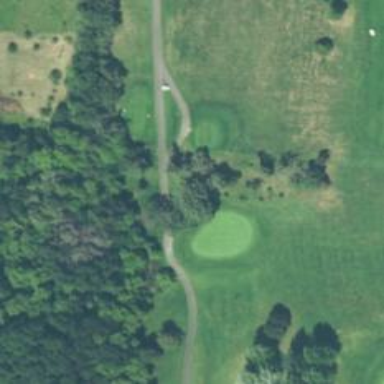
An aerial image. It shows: Golf tee.